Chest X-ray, AP view. Patient: 16 years old, sex M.
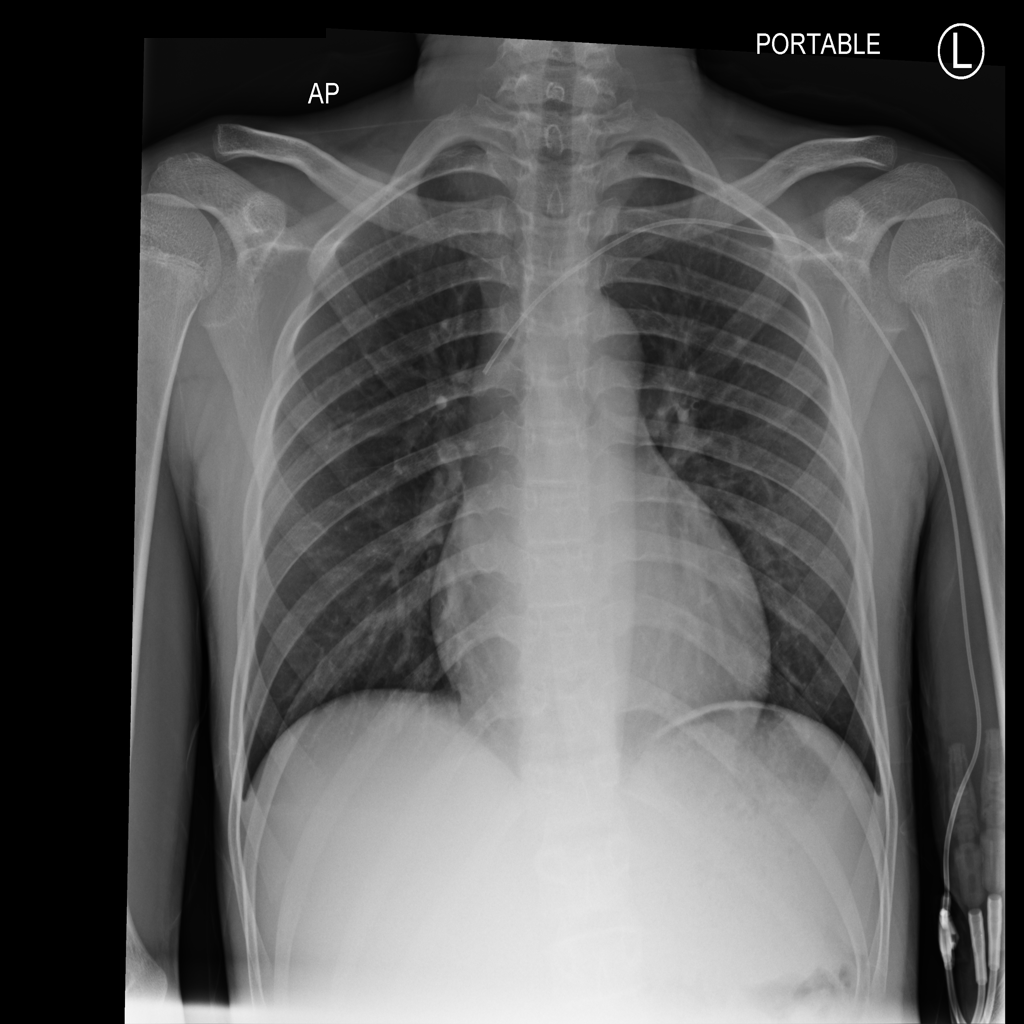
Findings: No Finding